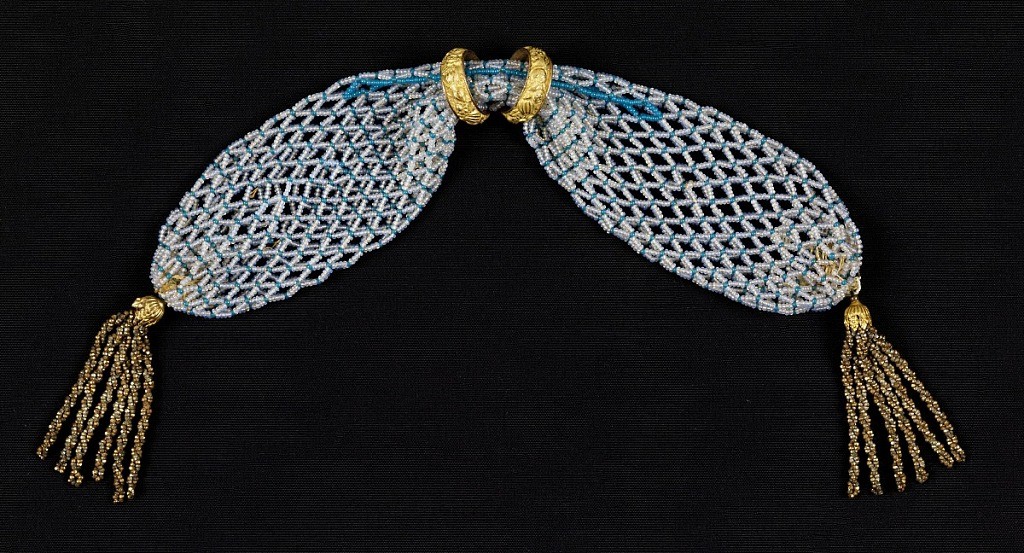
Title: Miser's purse
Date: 1830–60
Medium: silk yarn, glass beads Technique: bead-linked mesh
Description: An open mesh formed of small opalescent beads with a turquoise bead at each intersection and turquoise beads outlining the side opening. Two floral patterned gold rings control slit opening. Twisted gold and cut metal beads form tassels at either end.